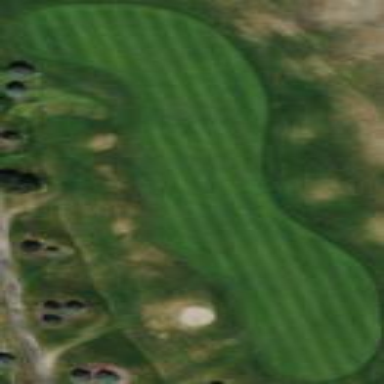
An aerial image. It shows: Golf fairway surrounded by grass.